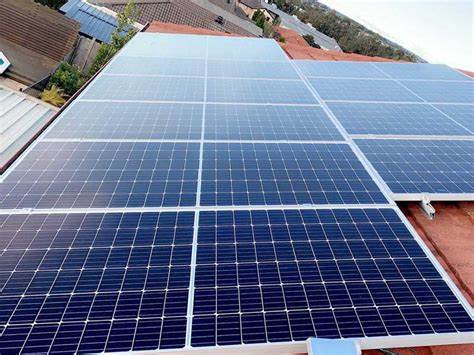
Label: Clean